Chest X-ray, PA view. Patient: 63 years old, sex M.
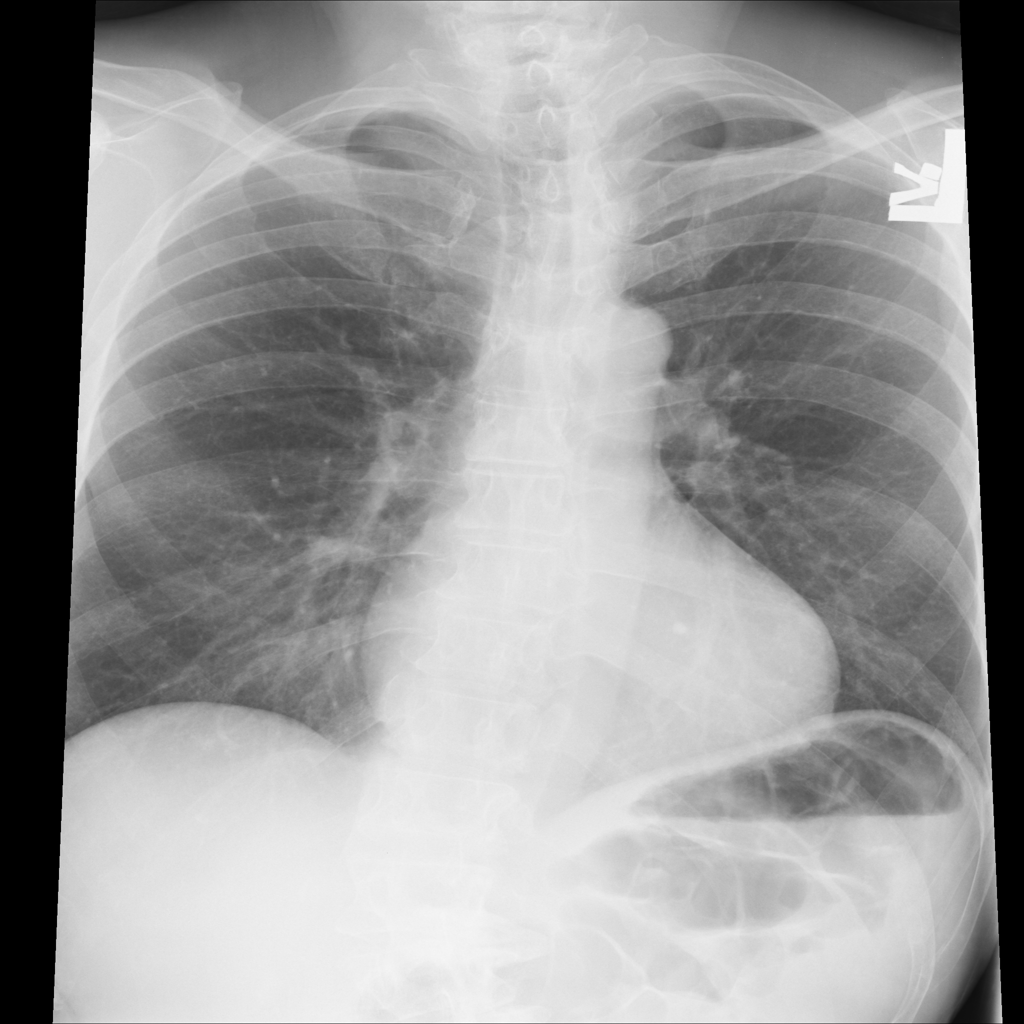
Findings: No Finding